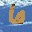
Label: 6